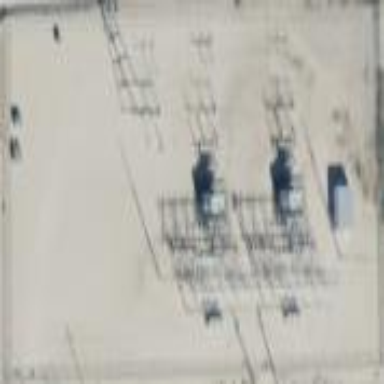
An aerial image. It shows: Distribution level power substation surrounded by fence.